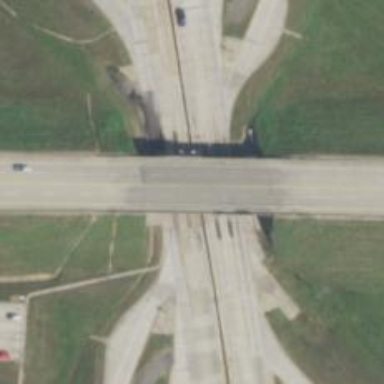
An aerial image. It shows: Toll gantry on the road.